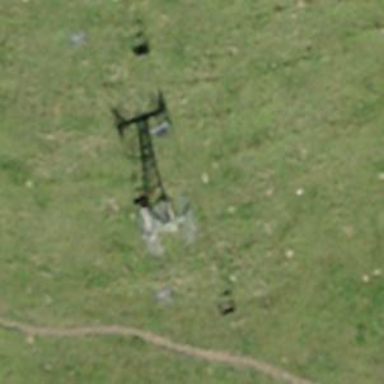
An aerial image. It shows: Chair lift captured from aerial perspective.